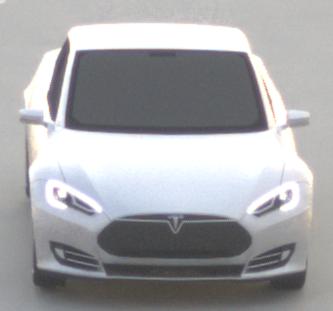
Make: Tesla
Model: Model S 60
Detailed model: Model S
Model produced from: 2013/10
Model produced until: 2014/10
Doors: 5
Color: white
Road condition: dry road
Daytime: sunrise or sunset
Contrast: low contrast